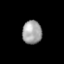
Tissue: lung
Cell type: Others
Senescence score: 0.2171
Nuclear area (px): 452
Mean DAPI intensity: 159.48